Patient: sex M, age 65
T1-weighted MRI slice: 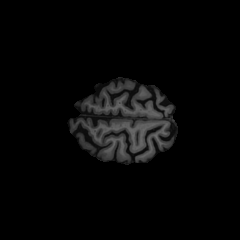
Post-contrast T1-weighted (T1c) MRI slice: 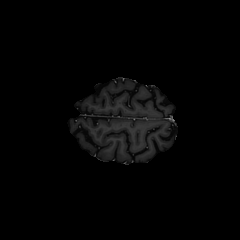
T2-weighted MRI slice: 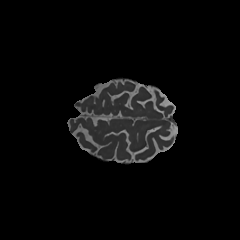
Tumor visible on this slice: no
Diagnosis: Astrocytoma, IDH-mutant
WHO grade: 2